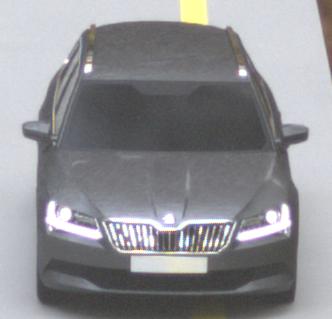
Make: Skoda
Model: Superb Combi 1.4 TSI
Detailed model: Superb (III) Combi
Model produced from: 2015/09
Model produced until: 2018/06
Doors: 5
Color: gray
Road condition: dry road
Daytime: morning or afternoon
Contrast: low contrast